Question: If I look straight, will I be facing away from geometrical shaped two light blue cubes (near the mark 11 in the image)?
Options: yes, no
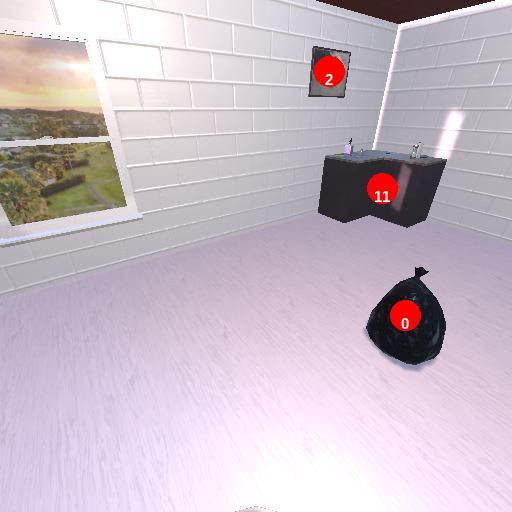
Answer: yes